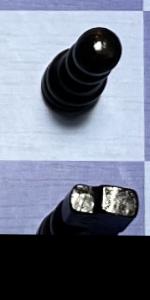
Label: Knight_Black